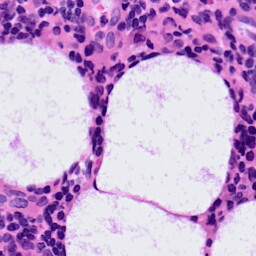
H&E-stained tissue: LymphNode